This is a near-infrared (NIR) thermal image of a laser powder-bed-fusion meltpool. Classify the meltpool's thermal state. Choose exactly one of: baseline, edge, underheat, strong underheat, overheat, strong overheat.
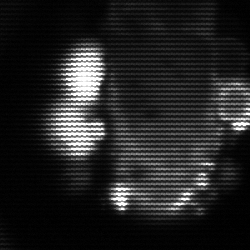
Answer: strong underheat